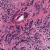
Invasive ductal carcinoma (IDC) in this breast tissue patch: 1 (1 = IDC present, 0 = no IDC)